Field crop: tomato
Growth stage: 1
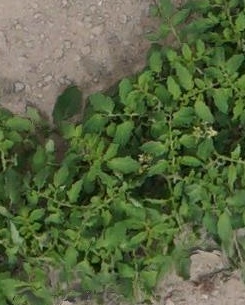
Species: tomato